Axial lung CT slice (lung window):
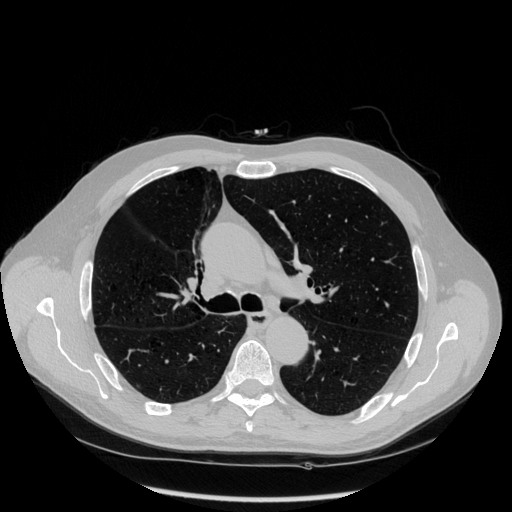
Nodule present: no